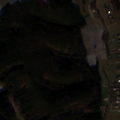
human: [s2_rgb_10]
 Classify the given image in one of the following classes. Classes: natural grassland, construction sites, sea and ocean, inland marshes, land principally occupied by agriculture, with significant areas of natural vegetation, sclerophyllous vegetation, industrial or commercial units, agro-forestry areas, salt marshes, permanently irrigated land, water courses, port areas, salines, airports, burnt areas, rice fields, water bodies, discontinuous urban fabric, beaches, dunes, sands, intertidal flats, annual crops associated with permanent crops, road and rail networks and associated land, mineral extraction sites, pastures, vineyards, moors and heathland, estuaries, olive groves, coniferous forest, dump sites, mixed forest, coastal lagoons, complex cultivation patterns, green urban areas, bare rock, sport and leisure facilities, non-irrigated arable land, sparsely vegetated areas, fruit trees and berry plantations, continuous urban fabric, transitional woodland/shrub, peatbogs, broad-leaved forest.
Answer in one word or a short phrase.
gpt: discontinuous urban fabric, non-irrigated arable land, complex cultivation patterns, land principally occupied by agriculture, with significant areas of natural vegetation, coniferous forest, mixed forest